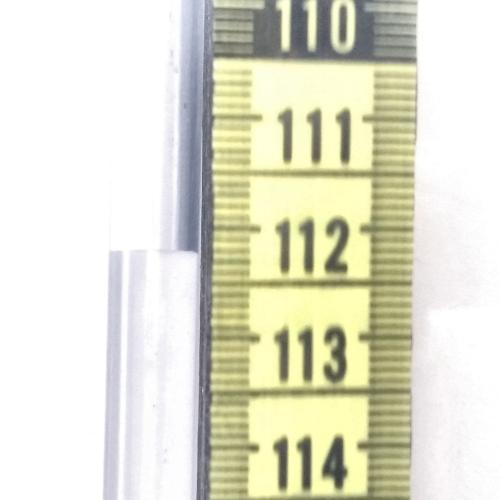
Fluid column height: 112.3 cm